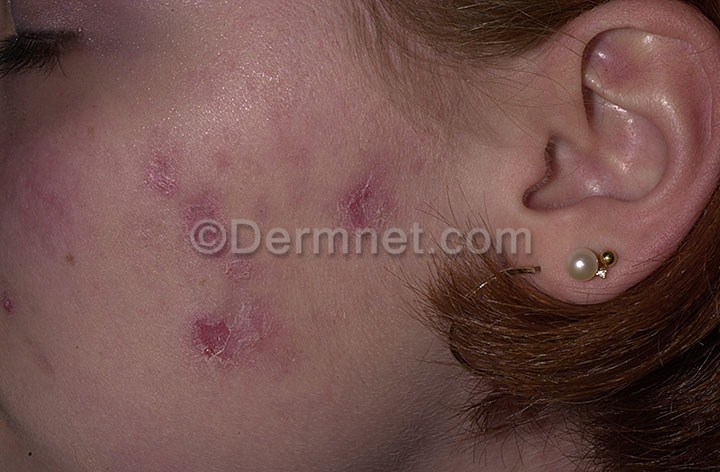
Disease: Acne and Rosacea Photos